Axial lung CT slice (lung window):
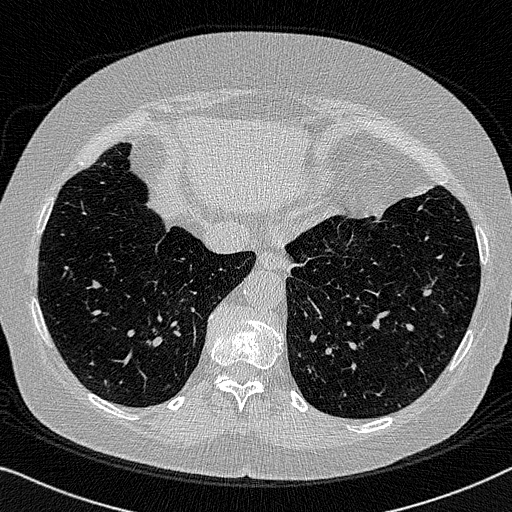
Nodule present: no